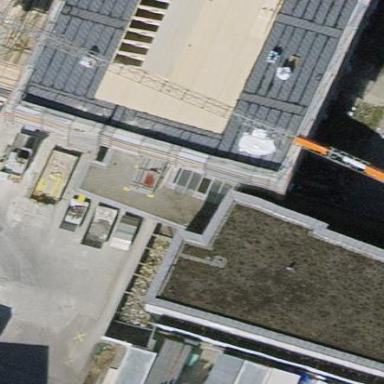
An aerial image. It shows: View of roof of building.